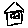
Label: house